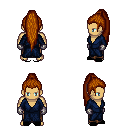
a pixel art fantasy rpg character, male body template, human, tanned skin, blue robe, robe skirt, brunette extra-long topknot hairstyle, metal gloves, black slippers, four views (front, back, left, right), 2x2 character sprite sheet, small pixel art, hard edges, no anti-aliasing